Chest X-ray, PA view. Patient: 32 years old, sex M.
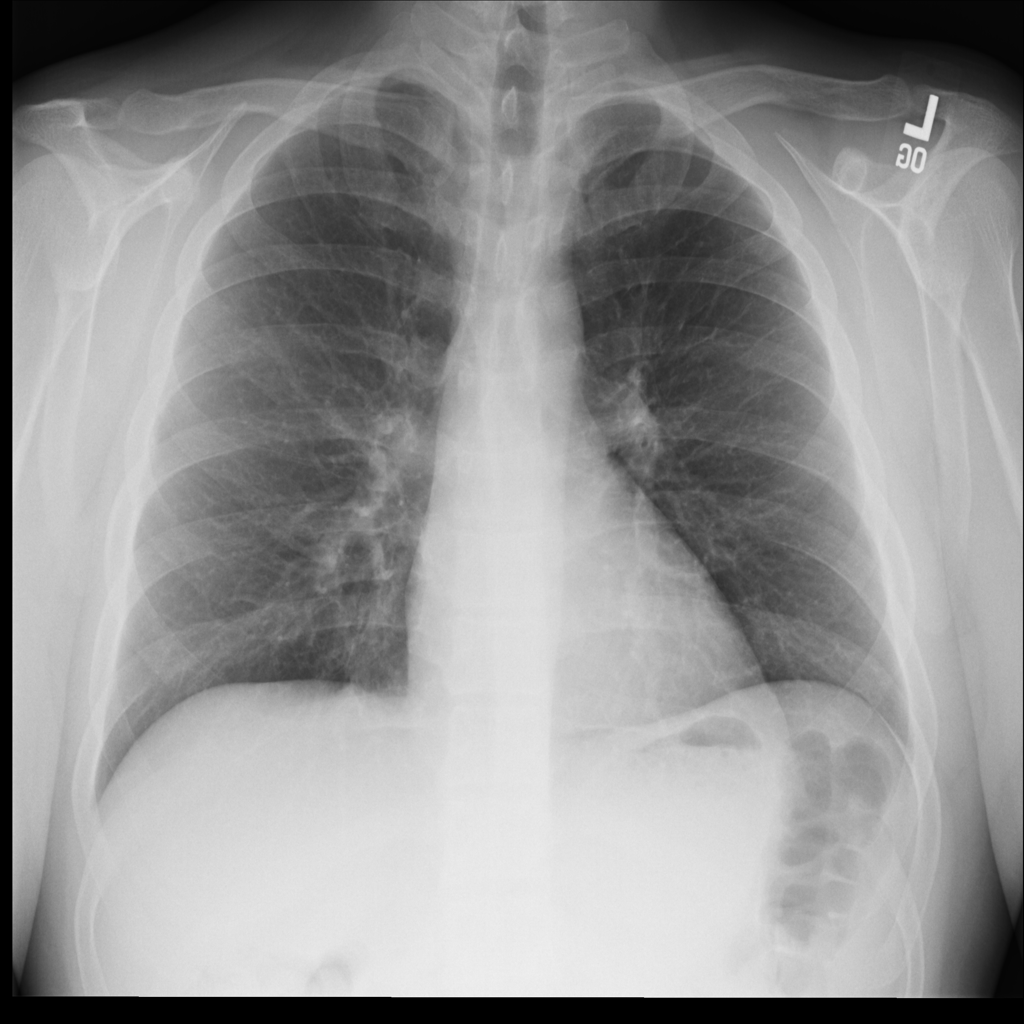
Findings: No Finding